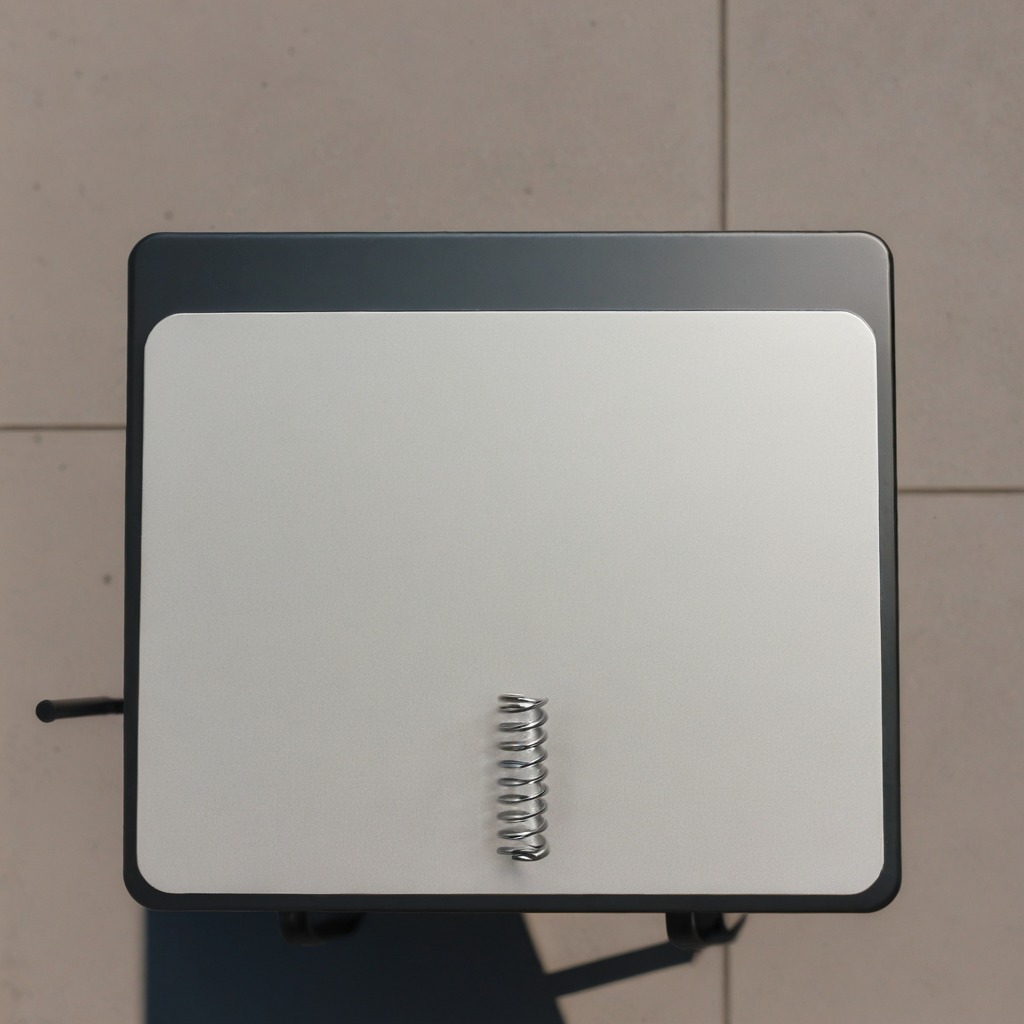
A coiled metal spring is lying on a textured surface in a temporary outdoor tool station.